Aerial crown-view tile of a tropical tree (Barro Colorado Island, Panama), acquired 20240611:
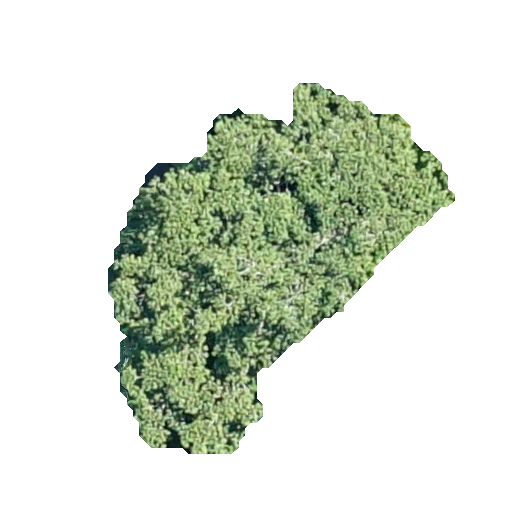
Species: Sterculia apetala
GBIF accepted scientific name: Sterculia apetala
Crown area: 114.035 m²